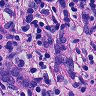
Metastatic tissue present: yes